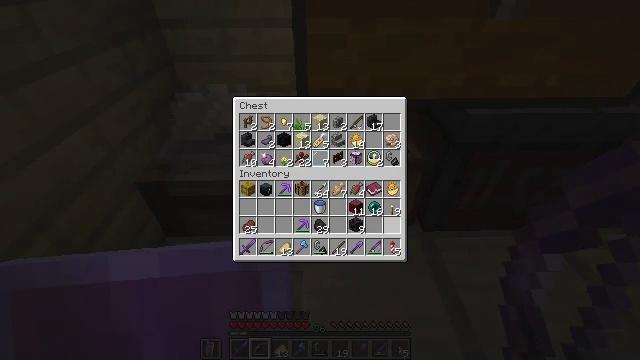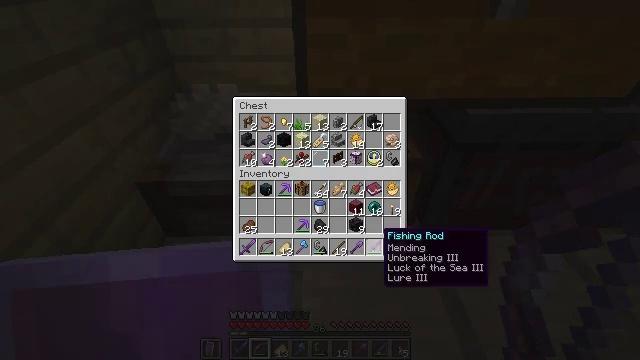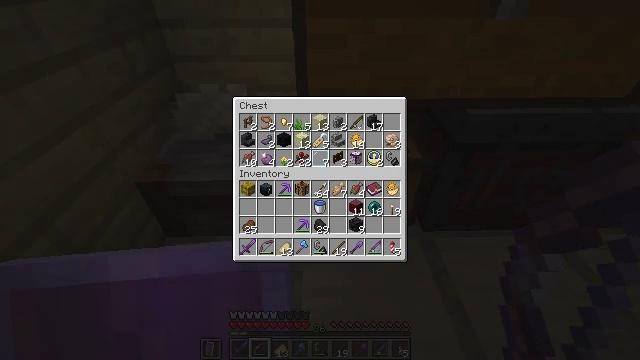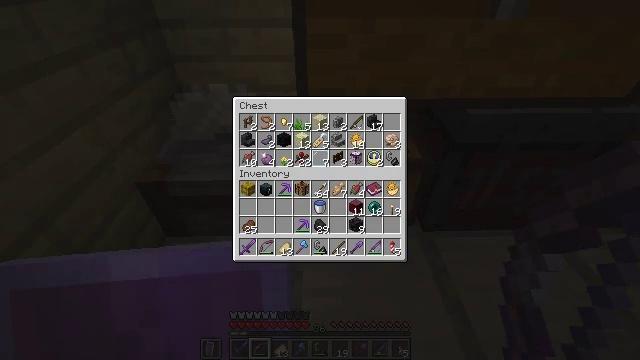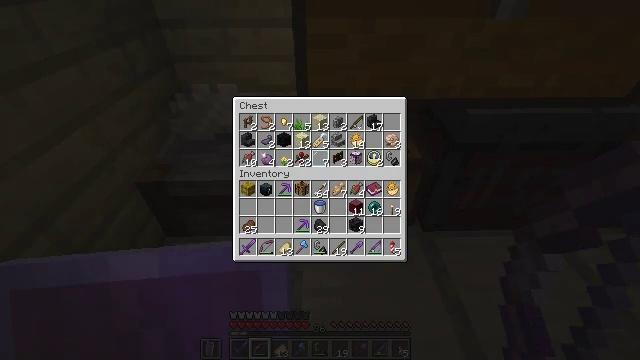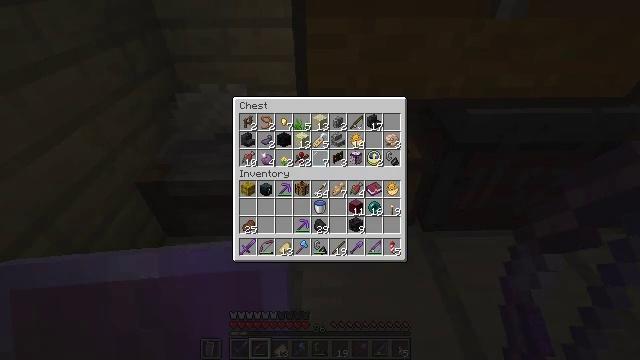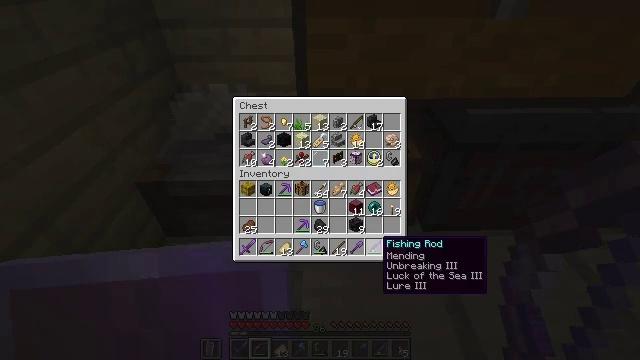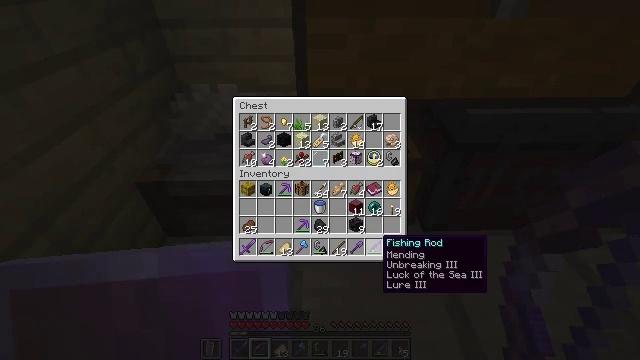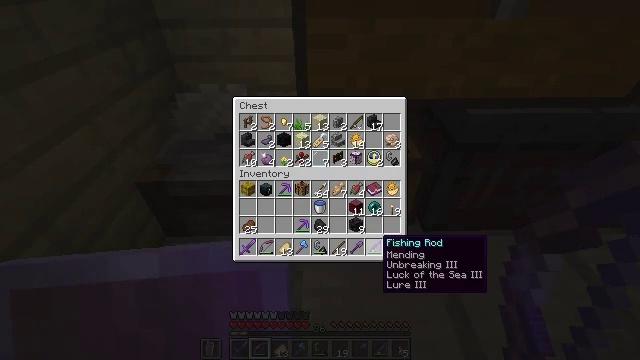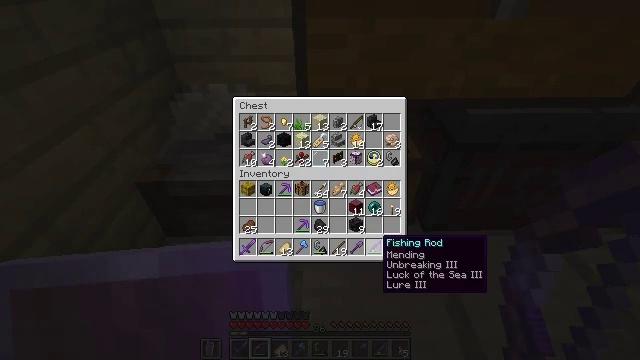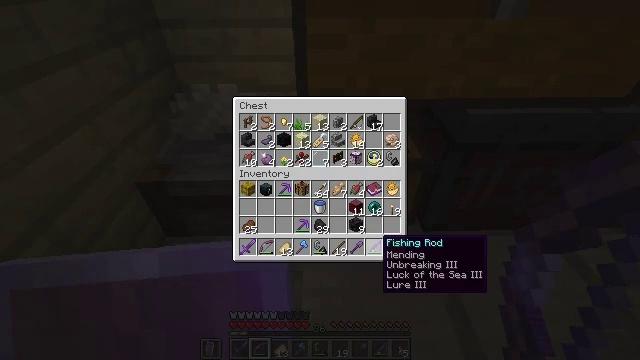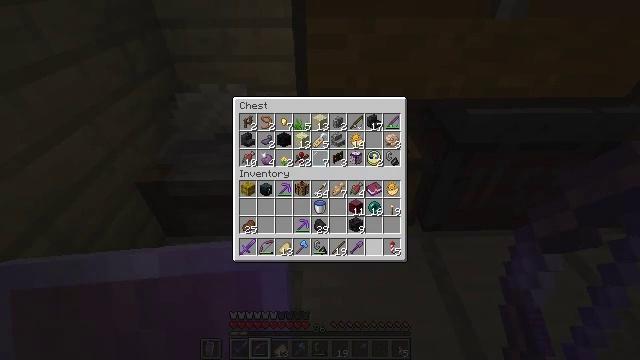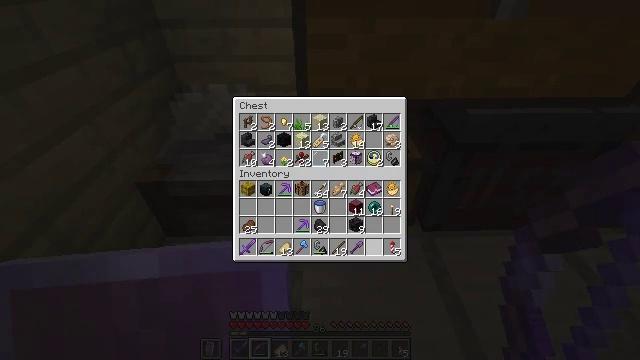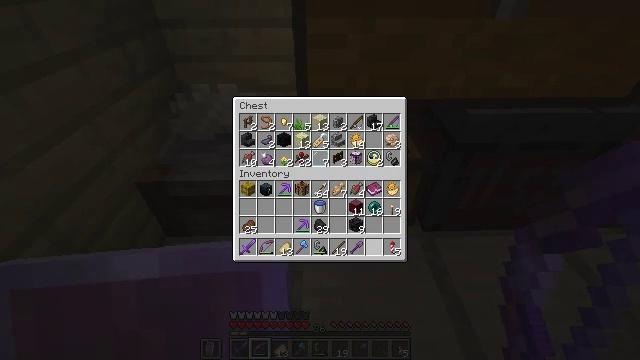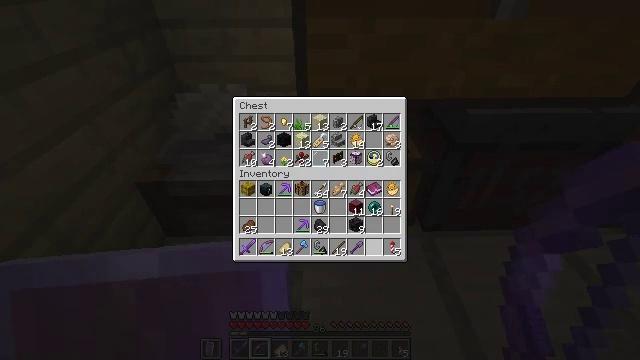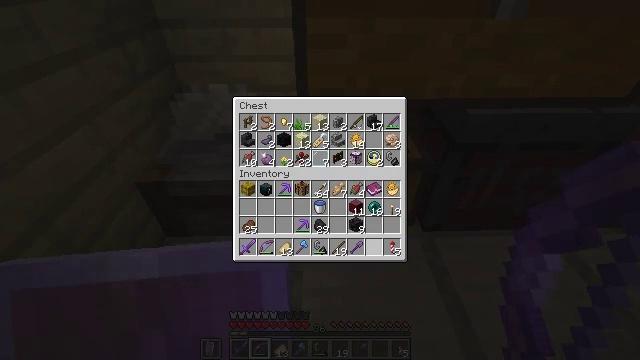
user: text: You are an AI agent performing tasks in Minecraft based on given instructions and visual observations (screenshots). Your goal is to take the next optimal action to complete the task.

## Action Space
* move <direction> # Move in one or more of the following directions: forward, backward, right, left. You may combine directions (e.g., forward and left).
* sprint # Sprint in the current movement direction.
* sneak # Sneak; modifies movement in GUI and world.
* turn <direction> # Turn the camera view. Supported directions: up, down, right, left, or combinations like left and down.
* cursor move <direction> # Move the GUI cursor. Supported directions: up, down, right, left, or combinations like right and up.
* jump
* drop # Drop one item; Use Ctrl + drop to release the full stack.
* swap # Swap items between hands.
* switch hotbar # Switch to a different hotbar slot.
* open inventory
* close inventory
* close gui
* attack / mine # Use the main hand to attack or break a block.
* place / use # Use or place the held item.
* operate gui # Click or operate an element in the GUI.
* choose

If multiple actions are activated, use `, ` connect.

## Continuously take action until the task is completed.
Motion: motion action
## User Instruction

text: Gather items from the yellow shulker box.
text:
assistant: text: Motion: sneak, turn left and down
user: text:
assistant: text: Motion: sneak, turn down
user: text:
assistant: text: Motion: sneak
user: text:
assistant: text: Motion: sneak
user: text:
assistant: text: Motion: sneak
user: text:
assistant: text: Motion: sneak
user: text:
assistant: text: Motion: sneak
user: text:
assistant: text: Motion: sneak
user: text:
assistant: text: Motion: sneak
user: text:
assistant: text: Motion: sneak
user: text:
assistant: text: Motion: sneak, attack / mine
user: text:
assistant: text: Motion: sneak, attack / mine
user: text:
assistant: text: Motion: sneak, attack / mine
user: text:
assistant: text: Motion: sneak
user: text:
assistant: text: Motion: sneak
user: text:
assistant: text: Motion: sneak
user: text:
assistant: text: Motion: no_op
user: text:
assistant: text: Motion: no_op
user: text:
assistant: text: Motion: no_op
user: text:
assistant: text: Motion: no_op
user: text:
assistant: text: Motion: no_op
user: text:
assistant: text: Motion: no_op
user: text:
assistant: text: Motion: no_op
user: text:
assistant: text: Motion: no_op
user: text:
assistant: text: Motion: no_op
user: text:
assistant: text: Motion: no_op
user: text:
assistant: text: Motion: no_op
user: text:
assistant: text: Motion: no_op
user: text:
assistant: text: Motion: no_op
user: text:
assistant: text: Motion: no_op